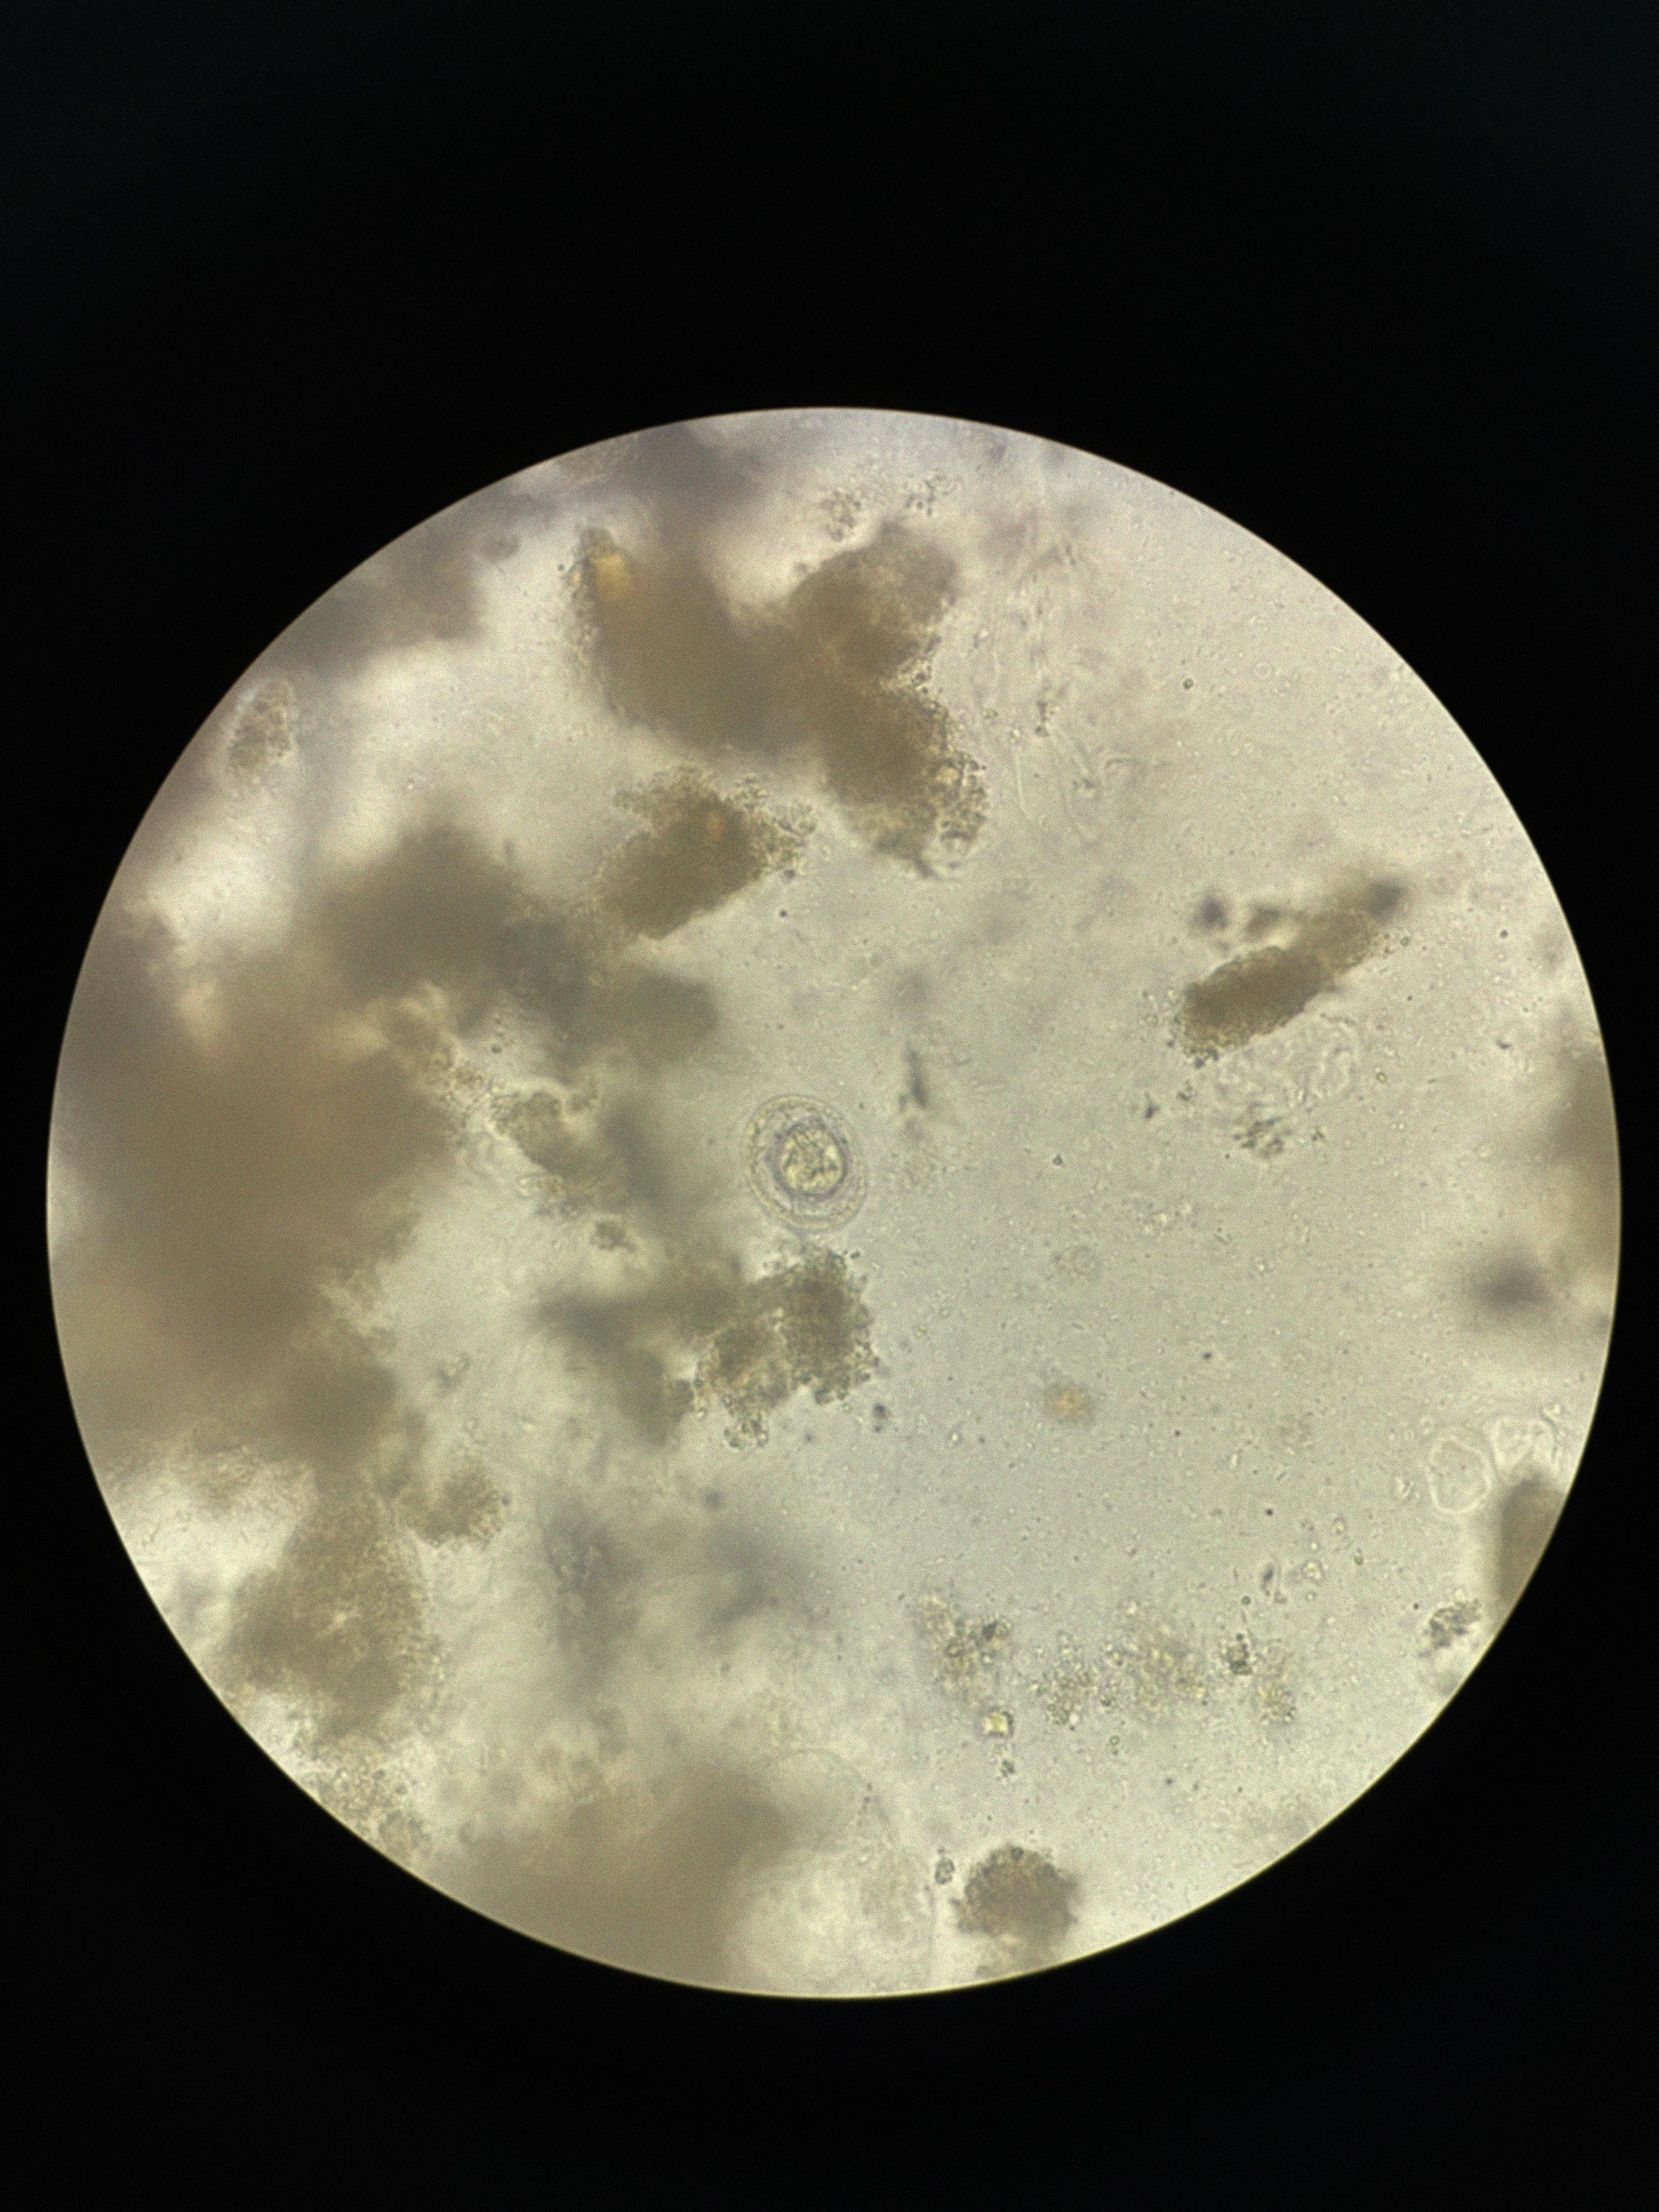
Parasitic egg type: Hymenolepis nana